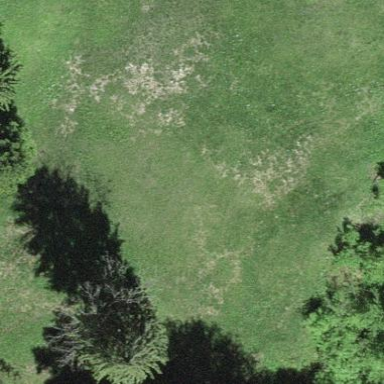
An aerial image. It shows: Beautiful meadow.